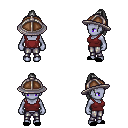
a pixel art fantasy rpg character, female body template, dark elf, purple skin, maroon pirate shirt, metal pants, white long topknot hairstyle, chain helm, black slippers, four views (front, back, left, right), 2x2 character sprite sheet, small pixel art, hard edges, no anti-aliasing